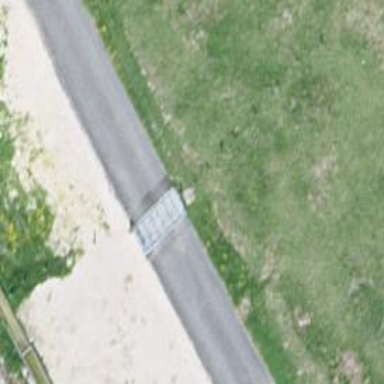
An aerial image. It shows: Cattle grid.